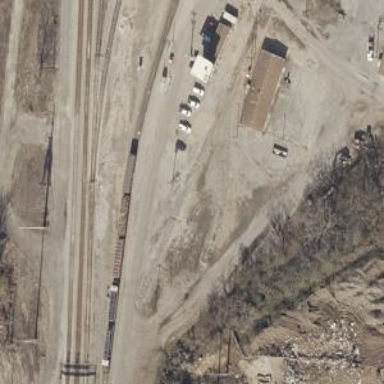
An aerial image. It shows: Abandoned railway yard.